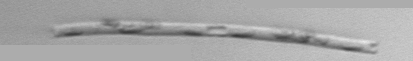
Label: Eucampia_morphytype1